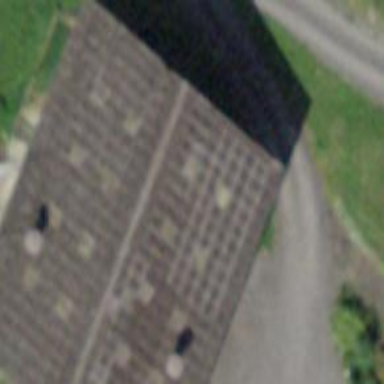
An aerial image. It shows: Barn.